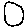
Label: circle